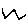
Label: zigzag